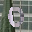
Label: 0